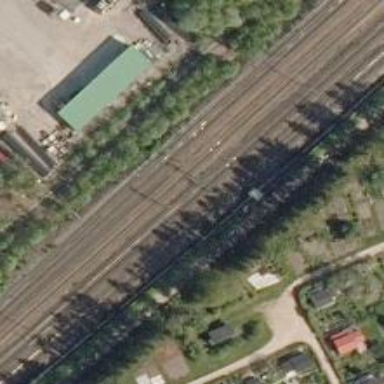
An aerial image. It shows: Railway signal supported by catenary mast.